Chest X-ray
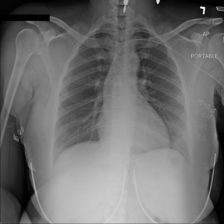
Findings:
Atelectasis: negative
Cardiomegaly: negative
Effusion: negative
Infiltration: negative
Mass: negative
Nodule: negative
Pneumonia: negative
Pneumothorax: negative
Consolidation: negative
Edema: negative
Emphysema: negative
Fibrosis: negative
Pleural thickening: negative
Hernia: negative